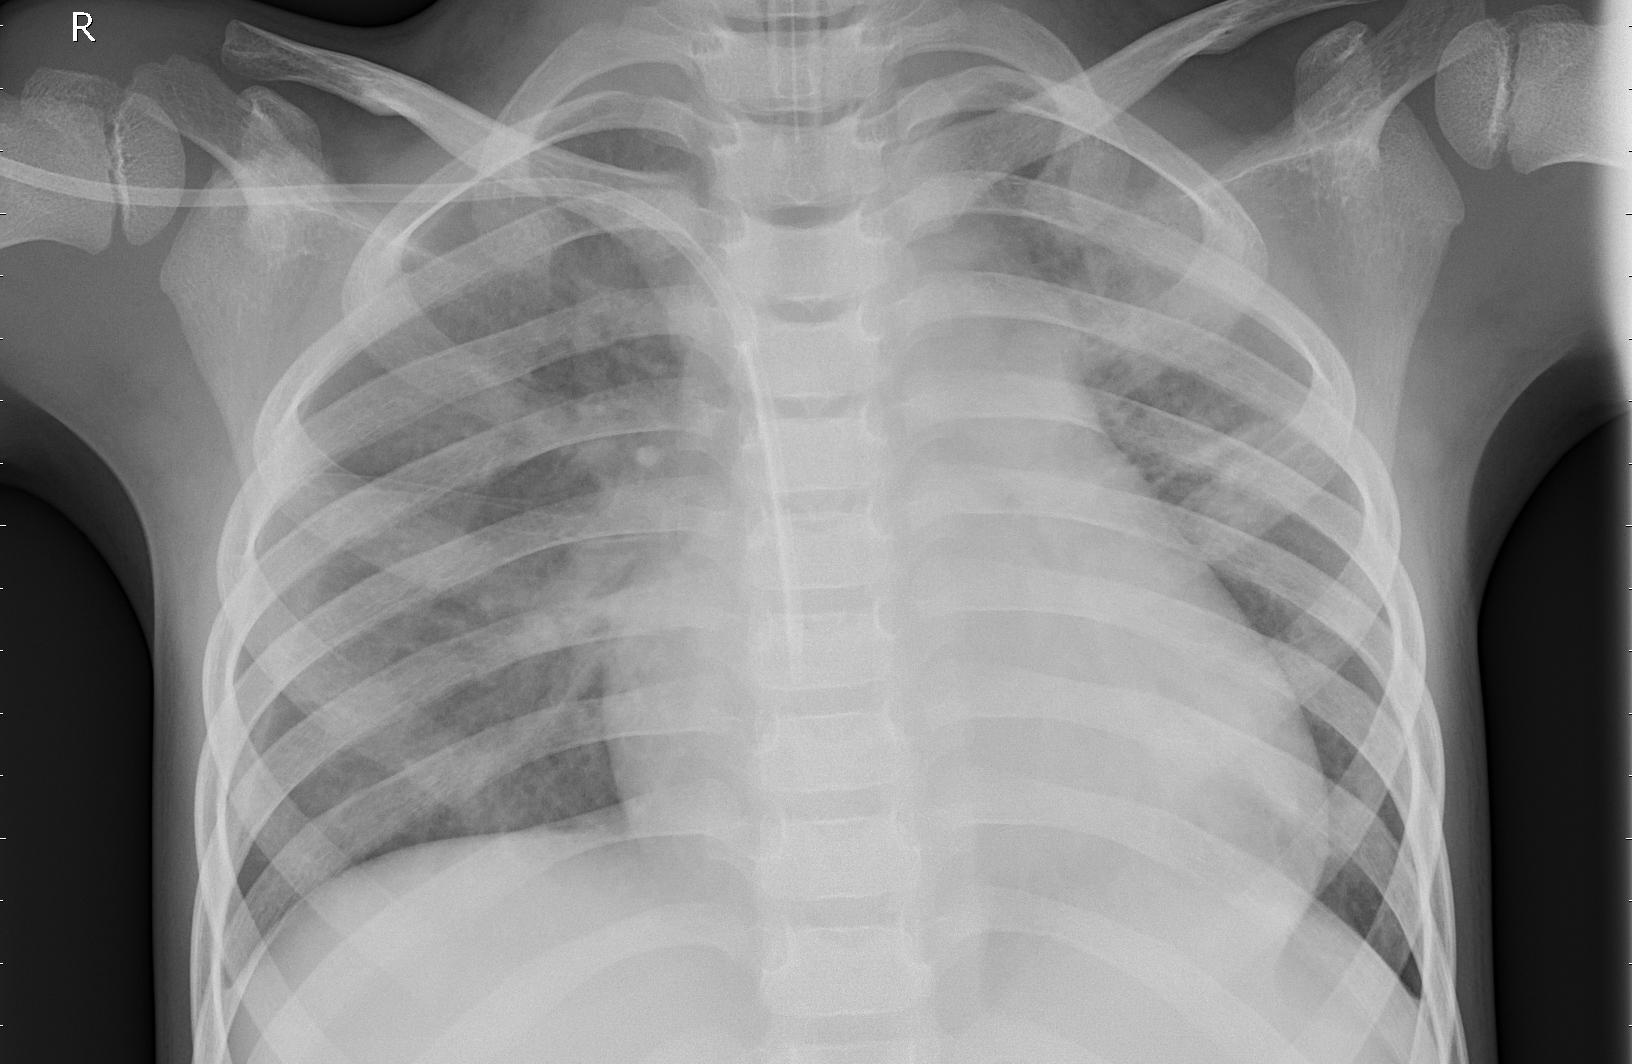
Diagnosis: PNEUMONIA